Question: i have created 2 Class library projects in one solution , named 'Fundamentls' and 'Fundamentals.test' inside Fundamentls i have class Greeter
'''
namespace Fundamentals
{
public class Greeter
{
public string SayHello()
{
return "Hello" ;
}
}
}
'''
now when in 'Fundamentals.test' i try to do this
'''
using Fundamentals;
namespace Fundamentals.Test
{
[TestFixture]
public class GreeterTest
{
[Test]
public void SayHelloReturnsHello()
{
Greeter g = new Greeter();
}
}
}
'''
now this is what i get

i have build the project after adding namespace but still does not work ,
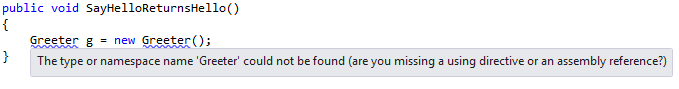
Answer: It looks like the 'Fundamentals.Test' project needs to refer to the 'Fundamentals' project.
Just right click on the 'References' node of the 'Fundamentals.Test' project and select <URL> from the right click menu.